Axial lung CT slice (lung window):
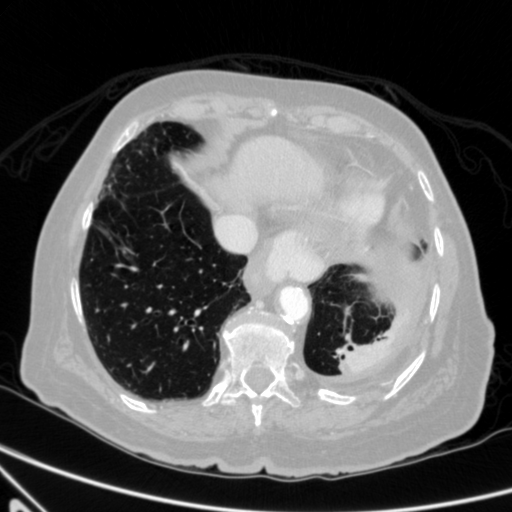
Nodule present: no